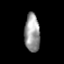
Tissue: prostate
Cell type: T cells
Senescence score: 0.8463
Nuclear area (px): 577
Mean DAPI intensity: 152.69